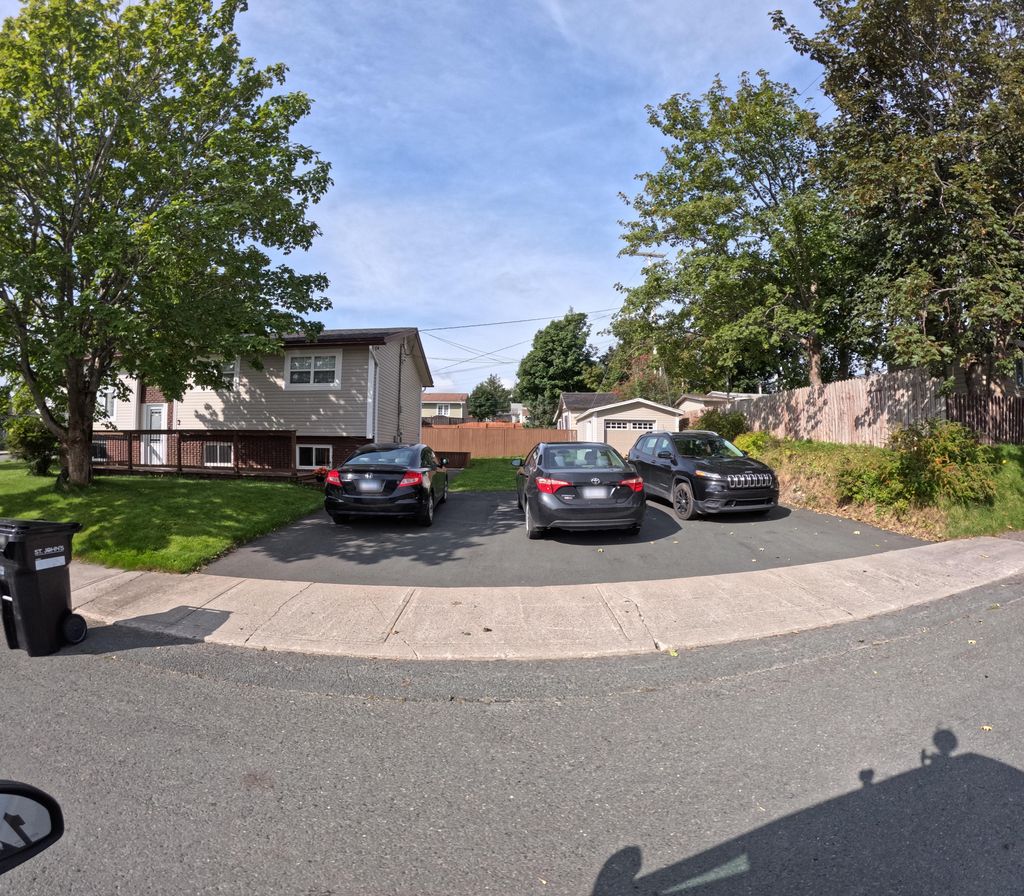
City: st_johns